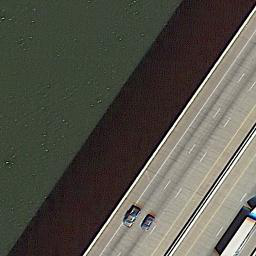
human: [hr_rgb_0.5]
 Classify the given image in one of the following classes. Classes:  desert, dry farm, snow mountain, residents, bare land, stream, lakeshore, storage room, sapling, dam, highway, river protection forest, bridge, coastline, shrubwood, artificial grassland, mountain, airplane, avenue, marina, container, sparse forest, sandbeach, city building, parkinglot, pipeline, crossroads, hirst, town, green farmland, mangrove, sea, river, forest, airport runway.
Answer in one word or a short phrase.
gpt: bridge